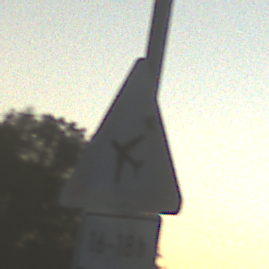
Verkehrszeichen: FlugbetriebRechts
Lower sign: ZeitangabenOhneBeschraenkungAufWochentage1
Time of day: SunriseSunset
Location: Outdoor (Nature)
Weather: PartlyCloudy
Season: NotSpecified
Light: Natural